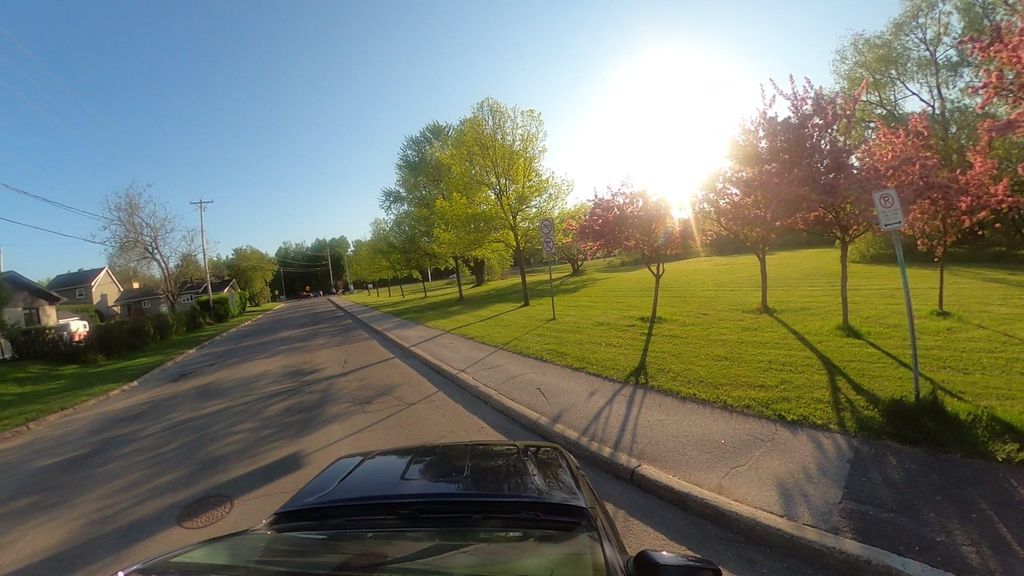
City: quebec_city